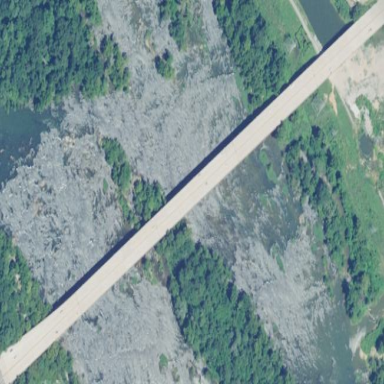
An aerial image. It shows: Concrete bridge.